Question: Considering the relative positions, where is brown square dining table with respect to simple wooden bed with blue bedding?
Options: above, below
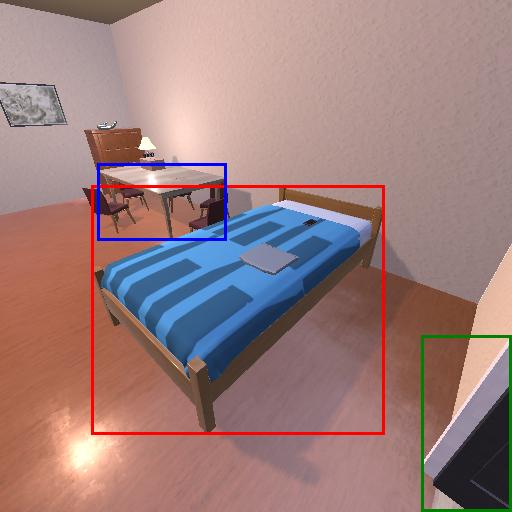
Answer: above